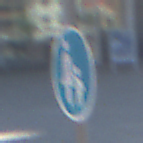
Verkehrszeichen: Gehweg
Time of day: MorningAfternoon
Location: Outdoor (Urban)
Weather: Clear
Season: NotSpecified
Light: Natural